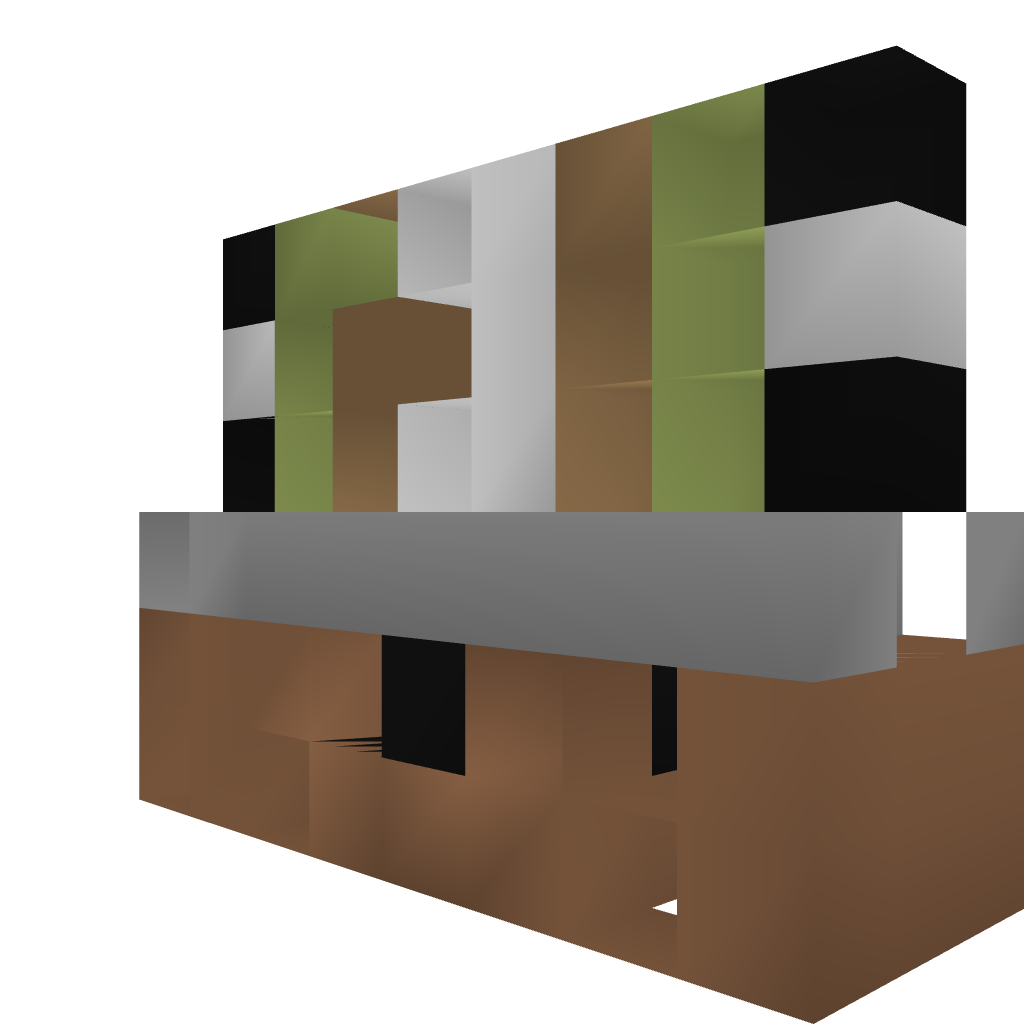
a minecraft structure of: Compact Easy Piston Door